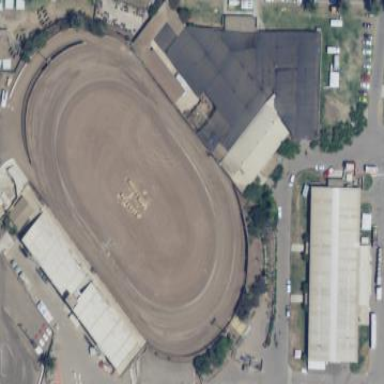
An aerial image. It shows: Raceway for motor sports.